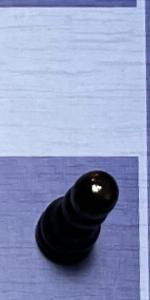
Label: Pawn_Black